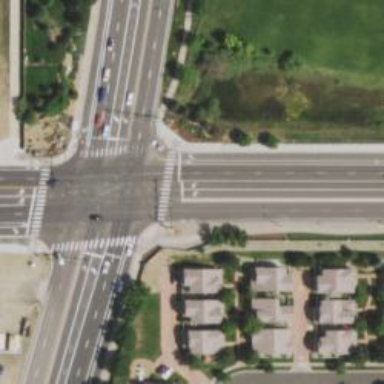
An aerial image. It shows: Controlled crossing on footway.